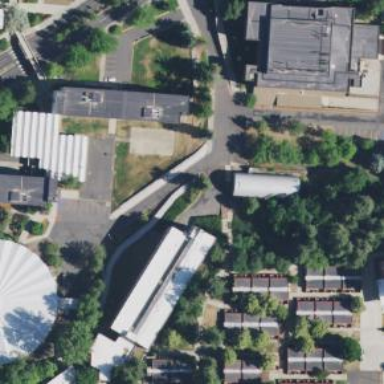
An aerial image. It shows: Dormitory building.